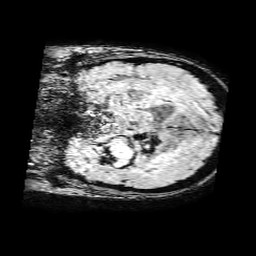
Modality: SWI
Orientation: coronal
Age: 55
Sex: female
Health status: ill
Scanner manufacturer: philips
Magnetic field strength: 3 T
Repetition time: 0.031 s